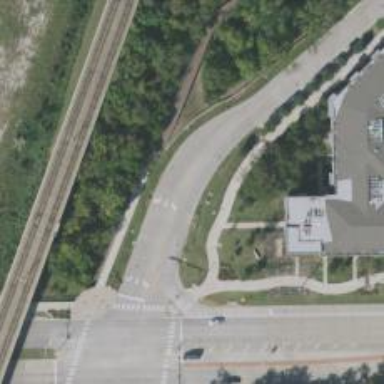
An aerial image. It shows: Tertiary road with separate sidewalks.